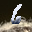
Label: 6